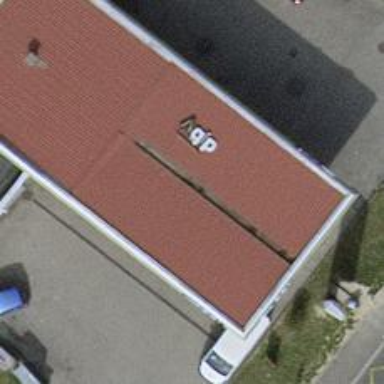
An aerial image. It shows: Fuel station.